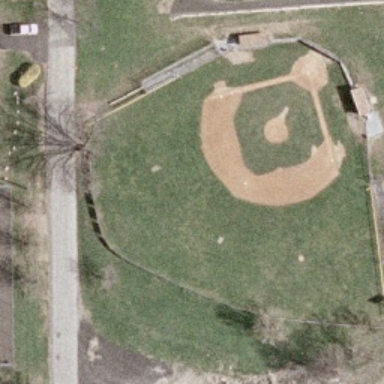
This is a baseball diamond .